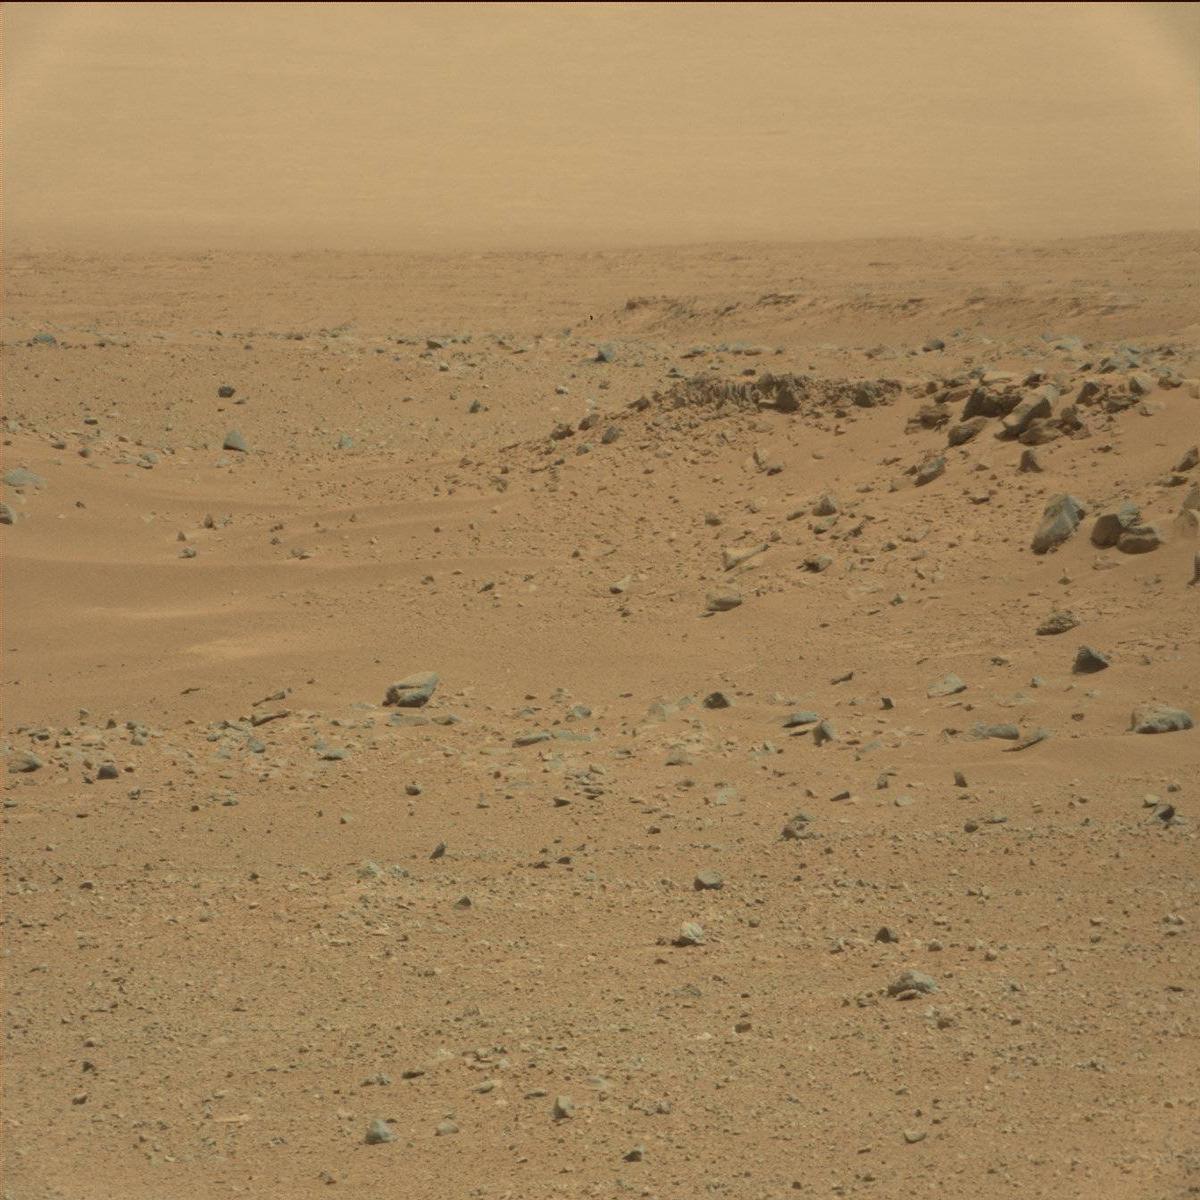
Terrain classes present: Bedrock, Ridge, Rock, Sand / Soil